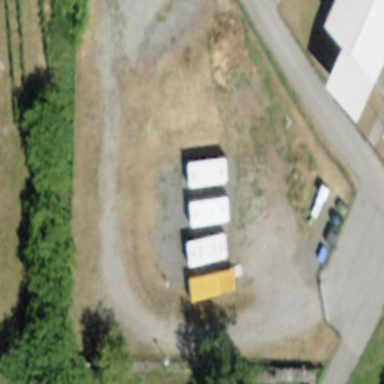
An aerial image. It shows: Recycling center for various types of waste.